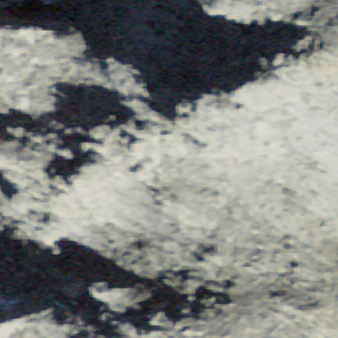
Label: other